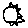
Label: sun